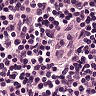
Metastatic tissue present: no